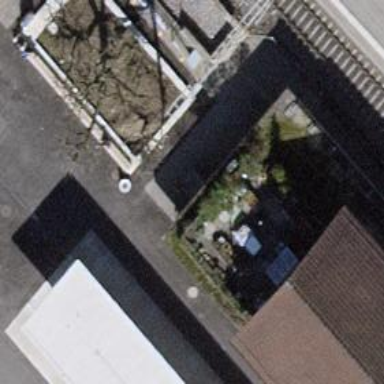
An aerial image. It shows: Convenience shop.